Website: macys
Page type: billing-address
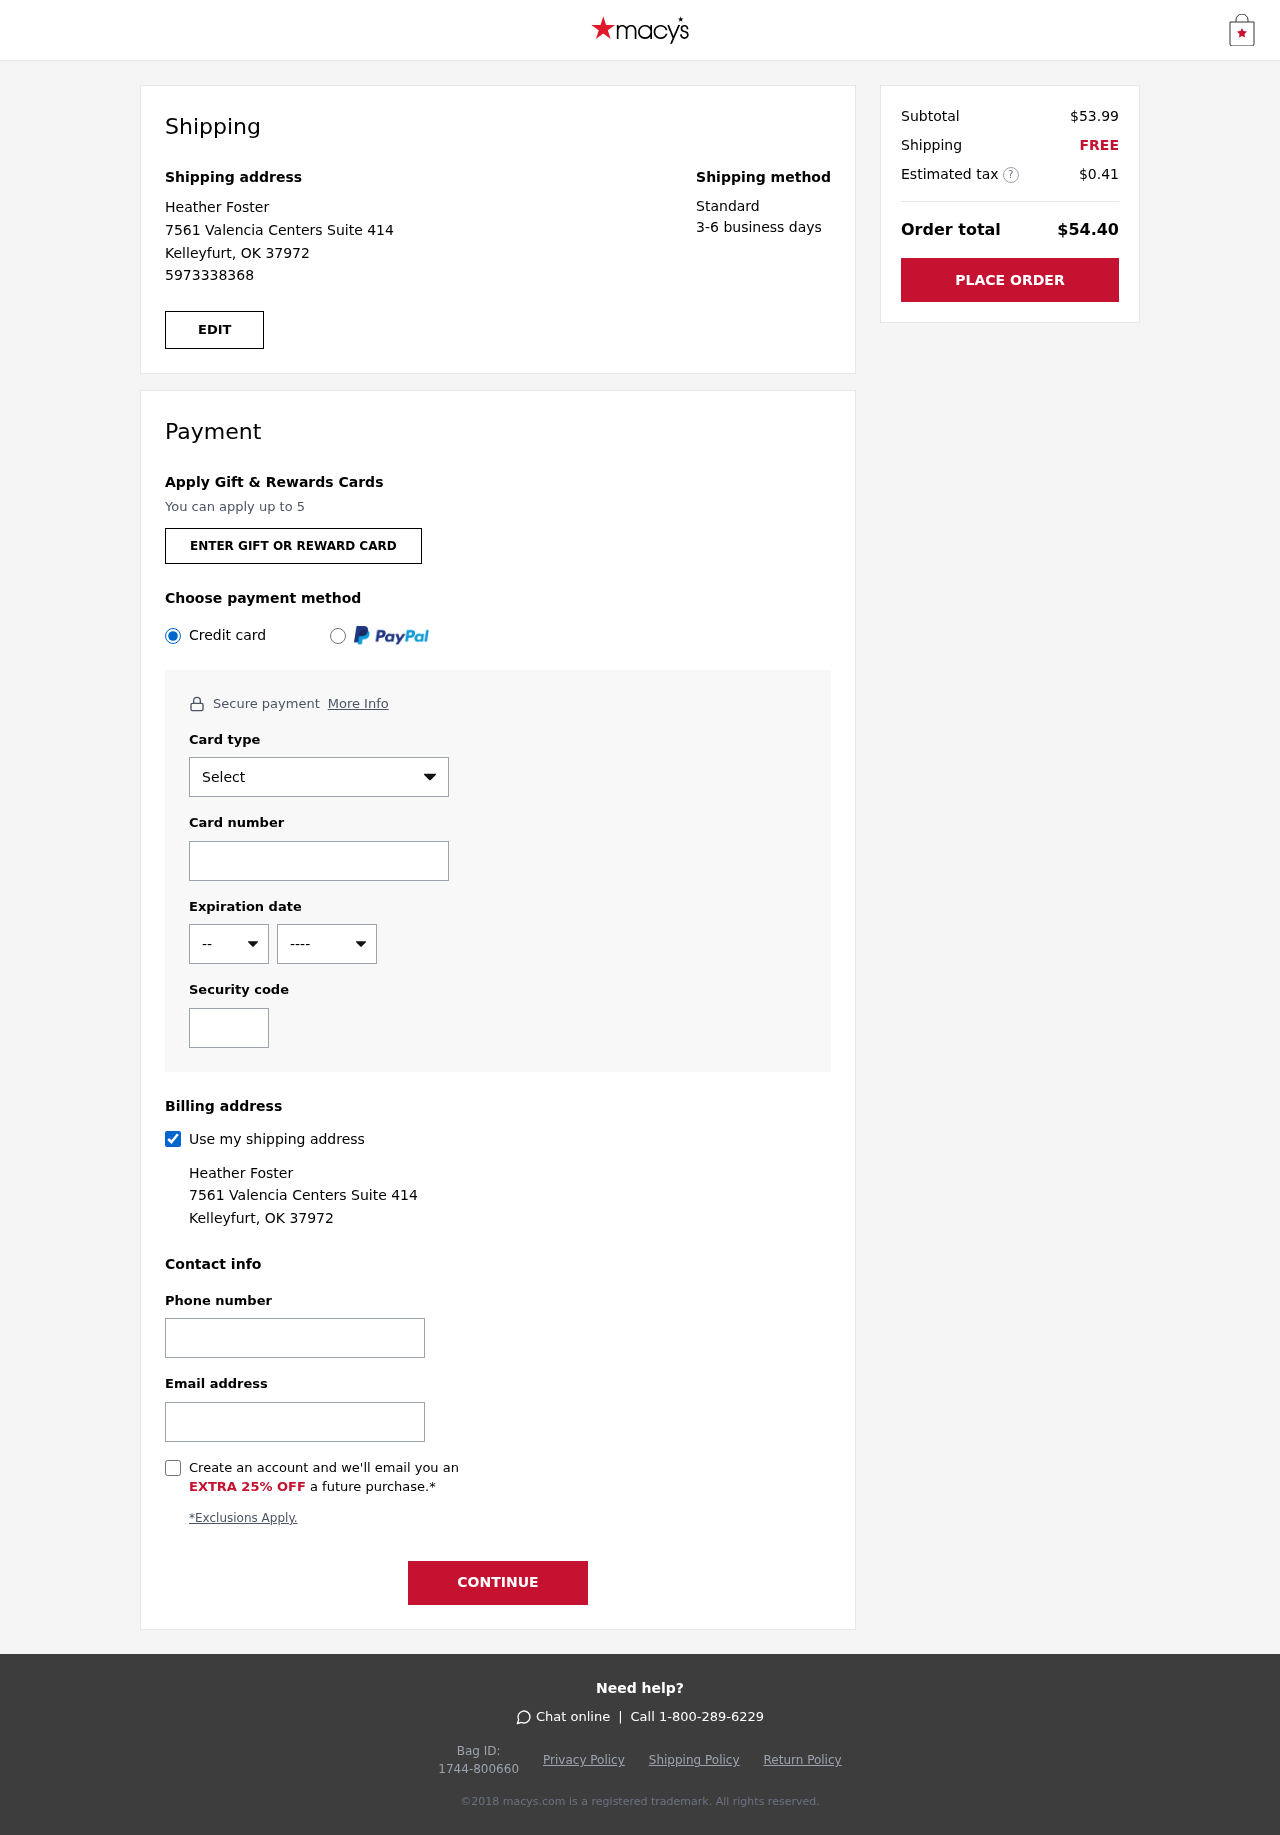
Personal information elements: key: PII_CARD_CVV
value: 7095
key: PII_CARD_EXPIRY_MONTH
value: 09
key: PII_CARD_EXPIRY_YEAR
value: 28
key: PII_CARD_NUMBER
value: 3703 1219 7825 780
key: PII_CARD_TYPE
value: American Express
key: PII_EMAIL
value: heather.foster@gmail.com
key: PII_FULLNAME
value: Heather Foster
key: PII_PHONE
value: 5973338368
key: PII_STREET
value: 7561 Valencia Centers Suite 414
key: PII_CITY_STATE_ZIP
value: Kelleyfurt, OK 37972
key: PII_FIRSTNAME
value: Heather
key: PII_LASTNAME
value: Foster
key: PII_FULLNAME2
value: Heather Foster
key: PII_FULLNAME3
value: Heather Foster
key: PII_FIRSTNAME2
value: Heather
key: PII_FIRSTNAME3
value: Heather
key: PII_LASTNAME2
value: Foster
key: PII_LASTNAME3
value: Foster
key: PII_FIRSTNAME_DERIVED
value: Heather
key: PII_LASTNAME_DERIVED
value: Foster
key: PII_FULLNAME_DERIVED
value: Heather Foster
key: PII_NAME_FULL_DERIVED
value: Heather Foster
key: PII_STREET2
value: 7561 Valencia Centers Suite 414
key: PII_PHONE2
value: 5973338368
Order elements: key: ORDER_SUBTOTAL
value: $53.99
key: ORDER_SHIPPING_COST
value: FREE
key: ORDER_TAX
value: $0.41
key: ORDER_TOTAL
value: $54.40